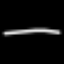
Label: line